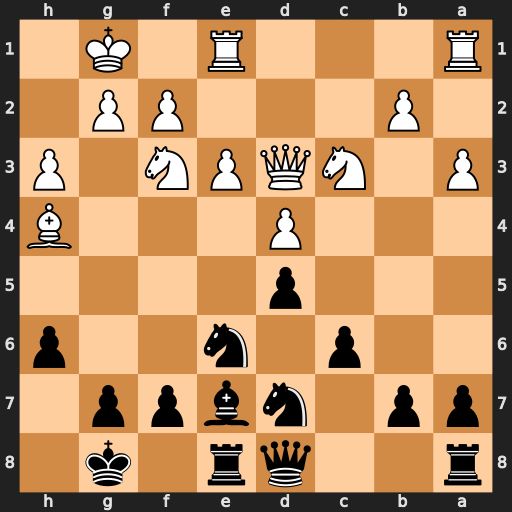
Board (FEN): r2qr1k1/pp1nbpp1/2p1n2p/3p4/3P3B/P1NQPN1P/1P3PP1/R3R1K1
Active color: b
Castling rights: -
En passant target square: -
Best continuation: Bxh4 Nxh4 Qxh4